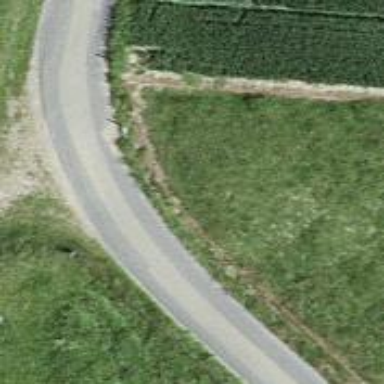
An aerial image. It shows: Unclassified road.